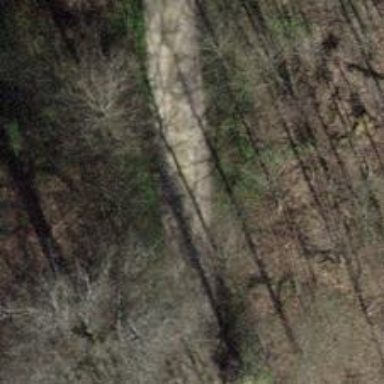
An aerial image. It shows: Unpaved track with grade2 track type.